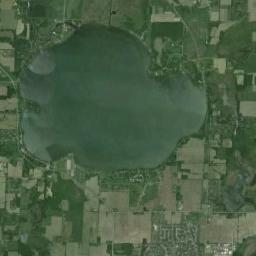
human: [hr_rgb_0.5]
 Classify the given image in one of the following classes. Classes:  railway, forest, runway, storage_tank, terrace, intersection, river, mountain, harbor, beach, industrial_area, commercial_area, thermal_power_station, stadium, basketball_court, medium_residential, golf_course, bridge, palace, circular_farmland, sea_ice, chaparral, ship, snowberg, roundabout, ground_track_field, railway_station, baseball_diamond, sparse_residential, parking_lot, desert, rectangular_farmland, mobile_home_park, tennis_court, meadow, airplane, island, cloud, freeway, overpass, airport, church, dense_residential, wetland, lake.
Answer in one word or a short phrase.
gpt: lake